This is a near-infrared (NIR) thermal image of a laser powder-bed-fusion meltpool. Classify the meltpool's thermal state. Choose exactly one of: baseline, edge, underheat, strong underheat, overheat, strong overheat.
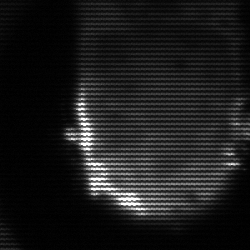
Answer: baseline